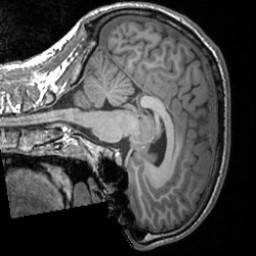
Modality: T1w
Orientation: sagittal
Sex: male
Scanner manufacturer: siemens
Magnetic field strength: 3 T
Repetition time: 1.9 s
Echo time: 0.00226 s